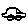
Label: car